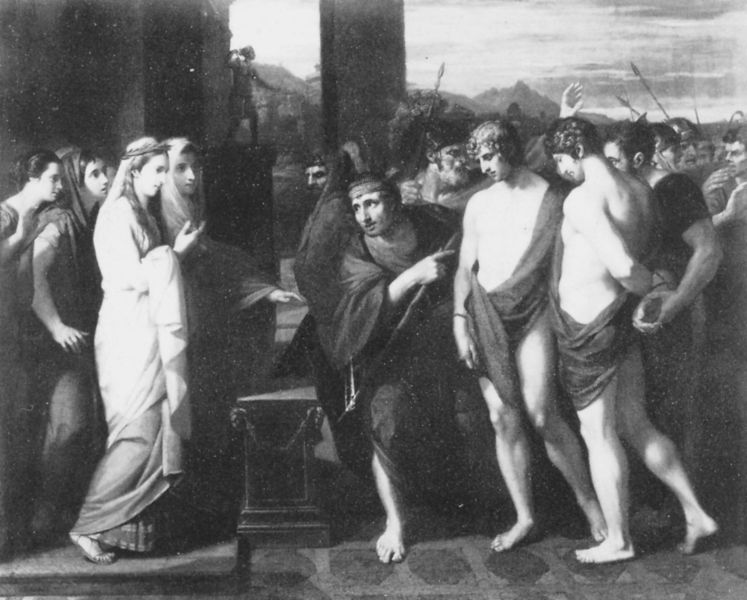
Titel: Orest und Iphigenie
Künstler: Benjamin West
Institution: London, Tate Gallery
Schlagwörter: gemälde, himmel, mann, nackt, weiß, menschen, finger, frau, männer, nase, schwarz, gericht, augen, gewand, haare, skulptur, platz, krieg, halle, verkauf, antike, schwarzweiss, menschenmenge, angeklagte, antik, gefangene, toga, lanzen, hochzeit, tempel, opfer, speere, tunika, sklaven, vorladen, vorzeigeobjekt